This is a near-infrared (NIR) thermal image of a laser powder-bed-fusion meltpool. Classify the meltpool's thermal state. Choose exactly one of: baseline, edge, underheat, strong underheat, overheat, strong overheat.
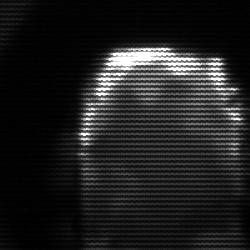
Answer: baseline